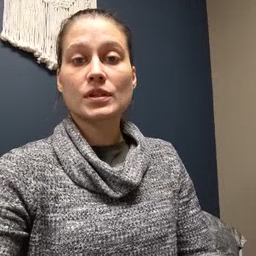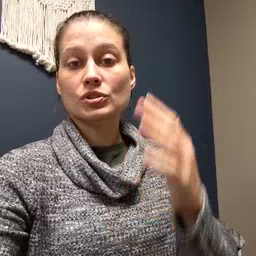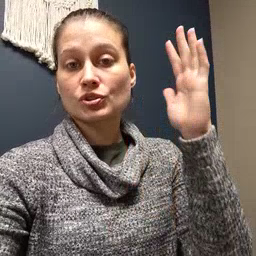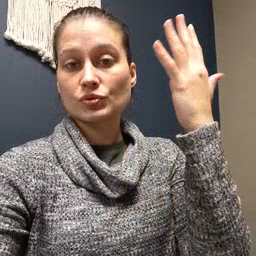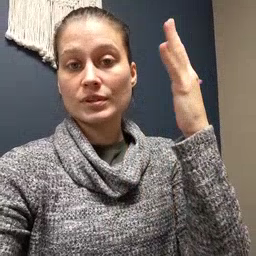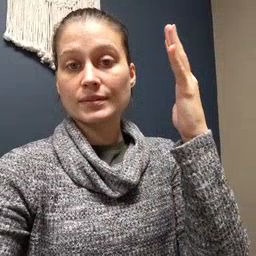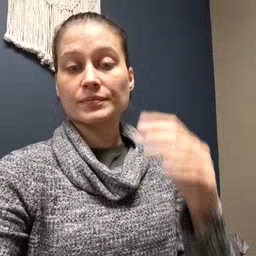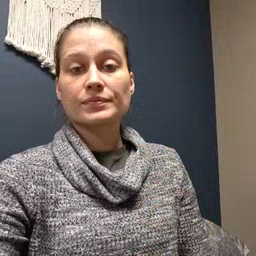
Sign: tree